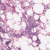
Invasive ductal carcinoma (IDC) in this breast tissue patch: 1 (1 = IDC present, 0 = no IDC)